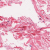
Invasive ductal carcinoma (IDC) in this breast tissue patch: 0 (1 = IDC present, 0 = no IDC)